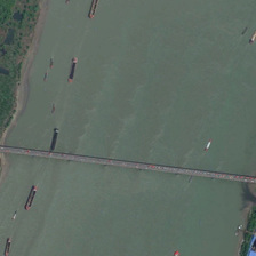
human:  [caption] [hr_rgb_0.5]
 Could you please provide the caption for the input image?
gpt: many freighers are being across the bridge over the broad river .

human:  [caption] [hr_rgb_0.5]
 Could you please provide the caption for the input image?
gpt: several ships is crusing the wide river with a bustling bridge over it .

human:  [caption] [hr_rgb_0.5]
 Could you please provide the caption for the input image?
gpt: some boats are steering on the river which is separated by a bridge .

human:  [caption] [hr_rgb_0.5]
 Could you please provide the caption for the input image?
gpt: there is a bridge with some automobiles across the river with some ships .

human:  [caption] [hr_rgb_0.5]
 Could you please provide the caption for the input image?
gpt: several boats are scattered in a river with a long bridge over it and some green plants in two sides .